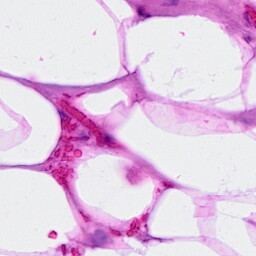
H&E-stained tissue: Breast